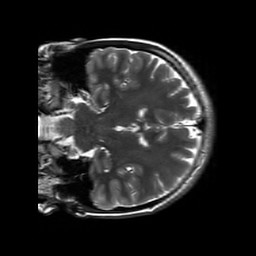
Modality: T2w
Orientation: coronal
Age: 20
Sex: female
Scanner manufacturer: siemens
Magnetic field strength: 3 T
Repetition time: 8.53 s
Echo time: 0.091 s